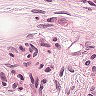
Metastatic tissue present: yes